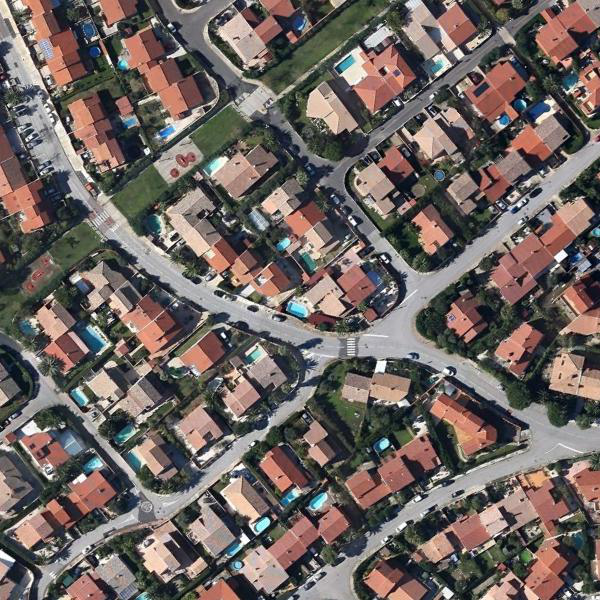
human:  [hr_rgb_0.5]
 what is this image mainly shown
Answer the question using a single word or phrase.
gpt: dense residential